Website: bh-photo
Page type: store-pickup
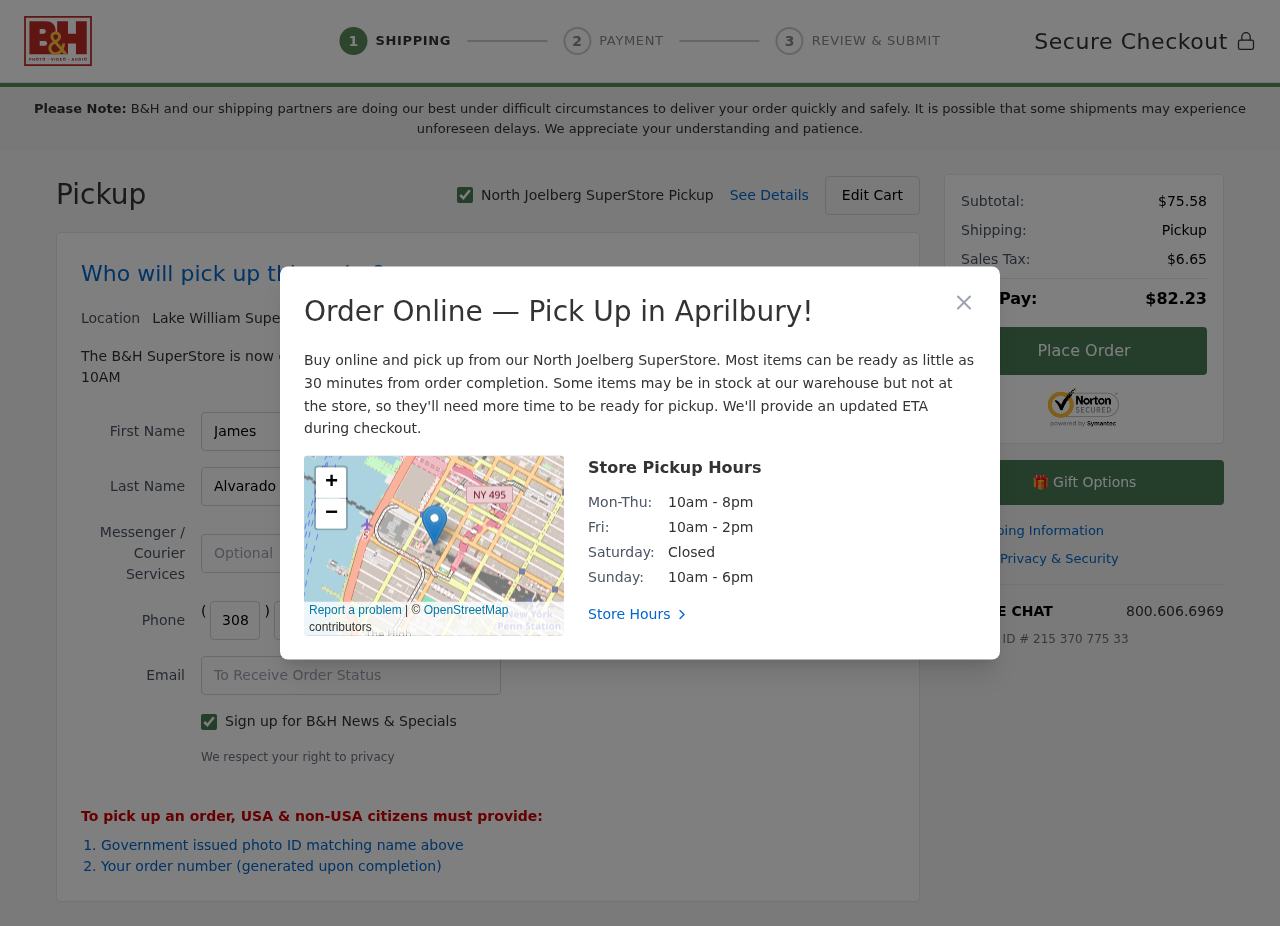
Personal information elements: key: PII_CITY
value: North Joelberg
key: PII_CITY2
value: Lake William
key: PII_CITY3
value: Aprilbury
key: PII_EMAIL
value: james_alvarado@yahoo.com
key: PII_FIRSTNAME
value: James
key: PII_LASTNAME
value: Alvarado
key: PII_PHONE_AREA
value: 308
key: PII_PHONE_PREFIX
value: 214
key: PII_PHONE_SUFFIX
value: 8994
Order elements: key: ORDER_SUBTOTAL
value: $75.58
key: ORDER_TAX
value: $6.65
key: ORDER_TOTAL
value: $82.23
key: ORDER_ID
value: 215 370 775 33